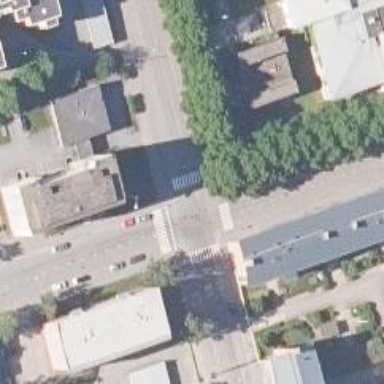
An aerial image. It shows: Uncontrolled road crossing.